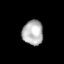
Tissue: lung
Cell type: T cells
Senescence score: 0.2088
Nuclear area (px): 506
Mean DAPI intensity: 179.123